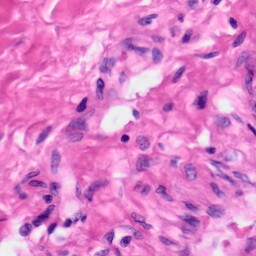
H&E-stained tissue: Skin